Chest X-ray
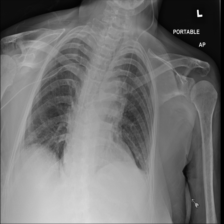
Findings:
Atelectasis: negative
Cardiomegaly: negative
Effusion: positive
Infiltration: positive
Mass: negative
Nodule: negative
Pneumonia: negative
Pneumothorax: negative
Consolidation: negative
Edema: negative
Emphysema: negative
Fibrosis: negative
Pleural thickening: negative
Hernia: negative